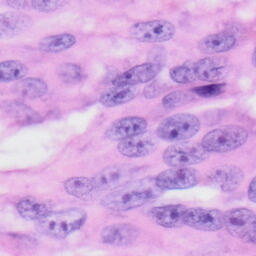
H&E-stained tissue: Skin